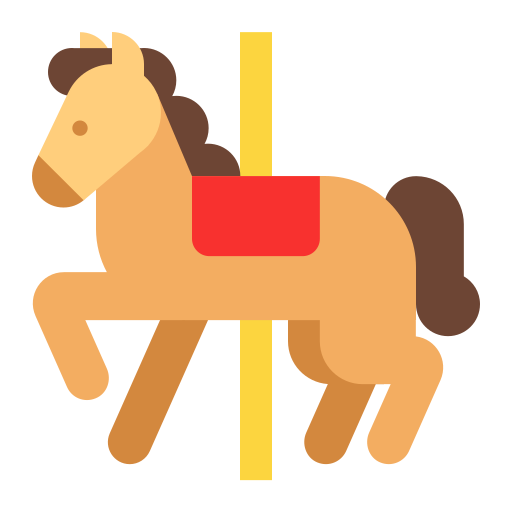
carousel horse flat